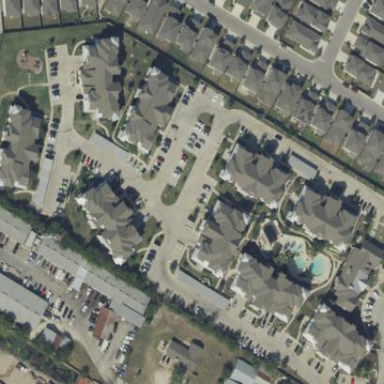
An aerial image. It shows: Residential area with apartments.